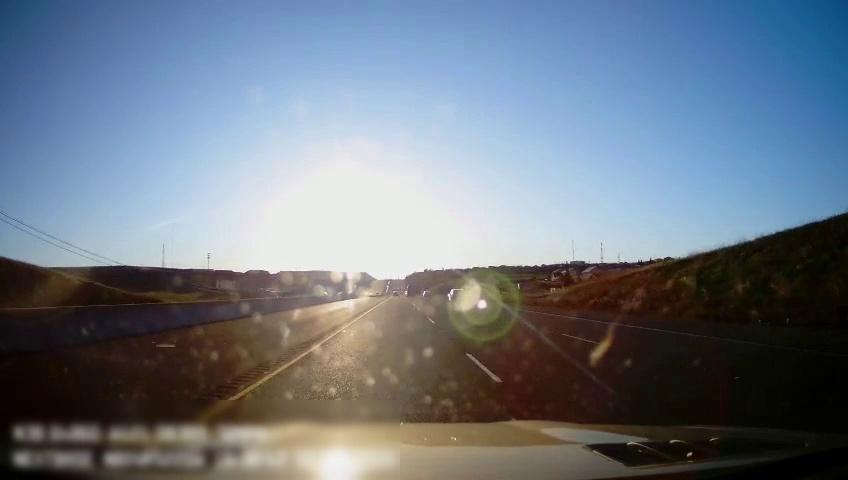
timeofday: Day
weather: Sunny
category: Drivable Space
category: Drivable Space
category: Vehicles | Car
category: Vehicles | Truck
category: Lanes | Current Lane
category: Lanes | Current Lane
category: Lanes | Alternate Lane
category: Lanes | Alternate Lane